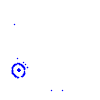
Particle: proton